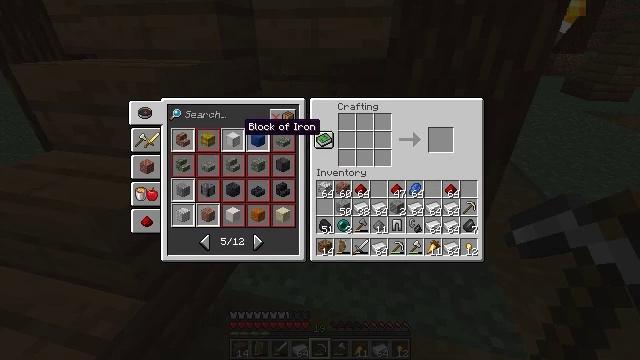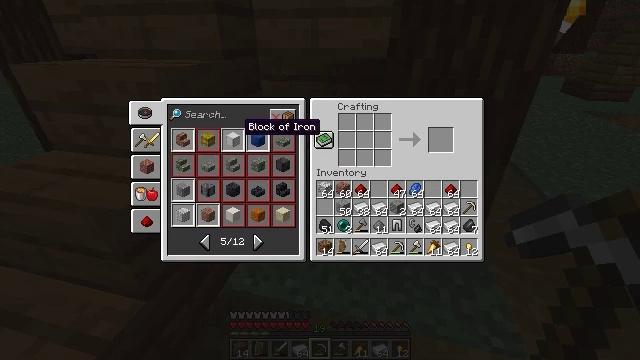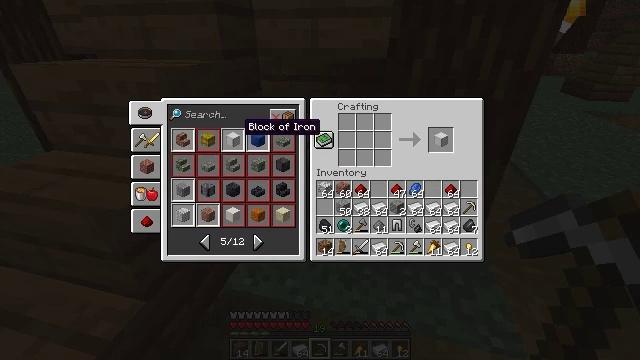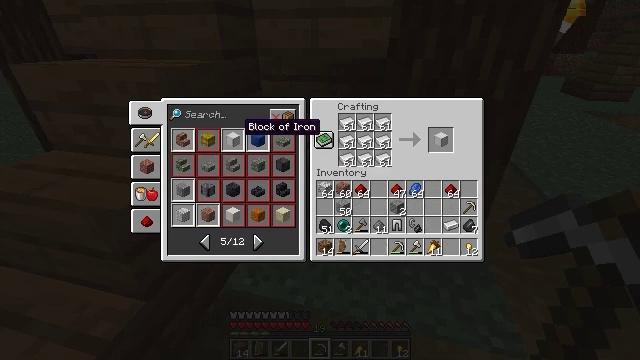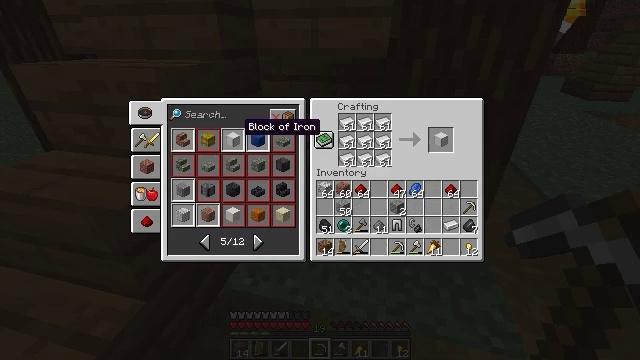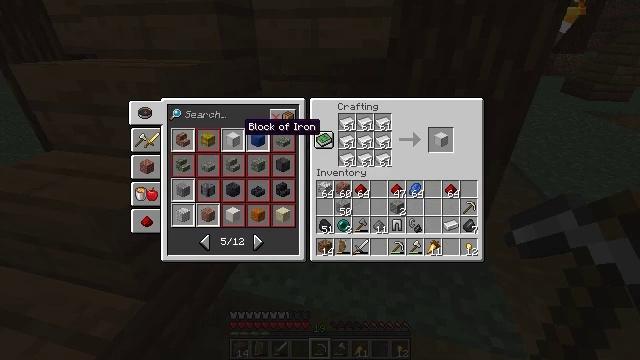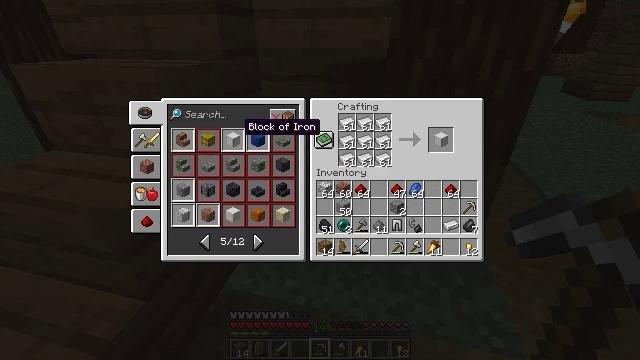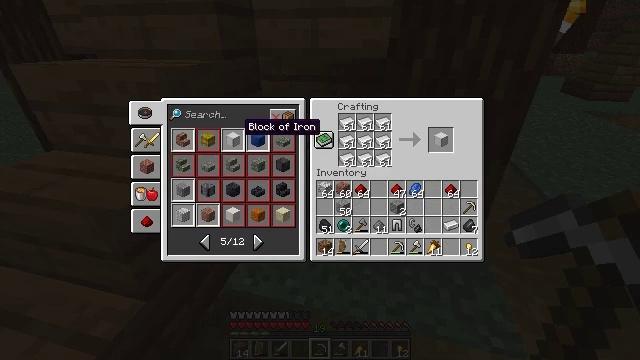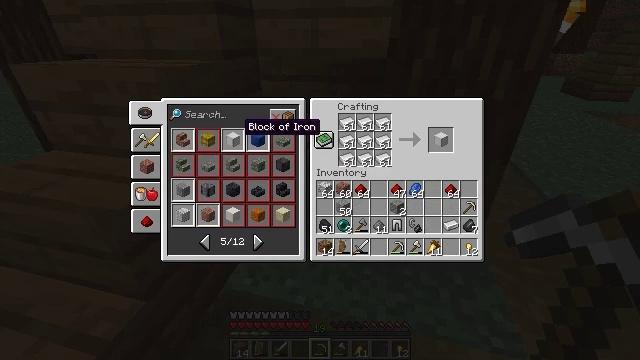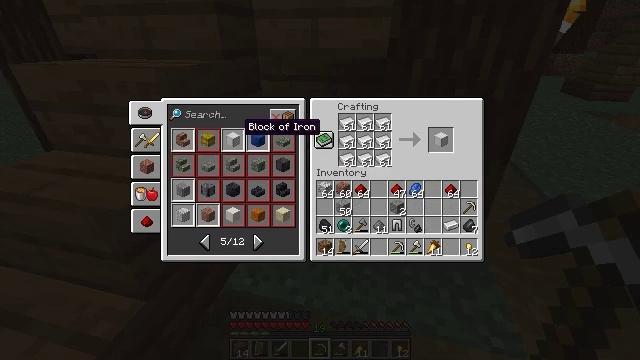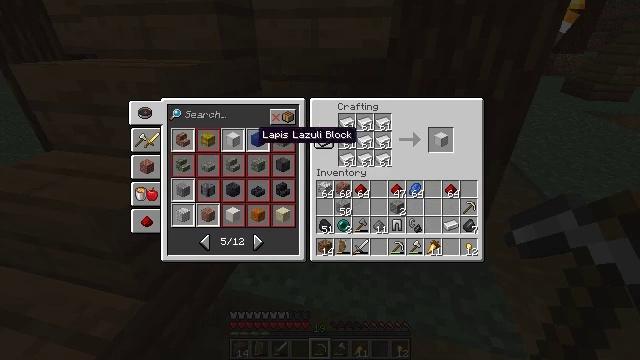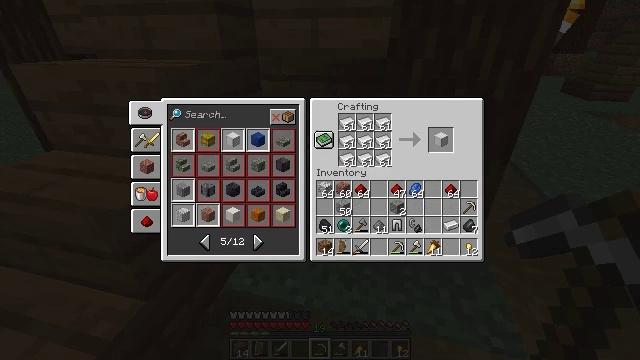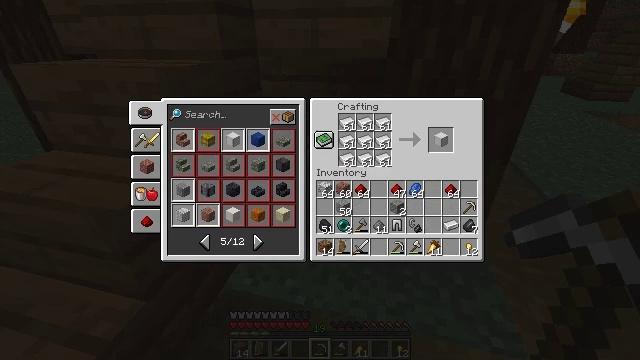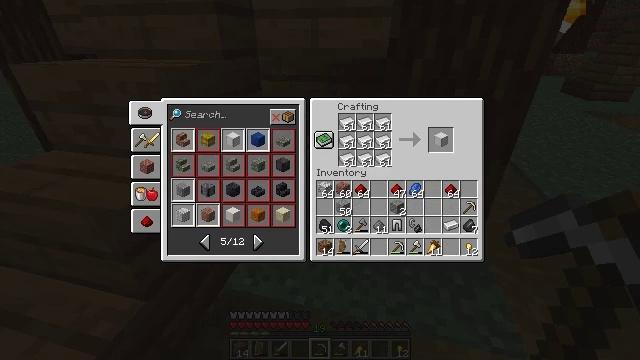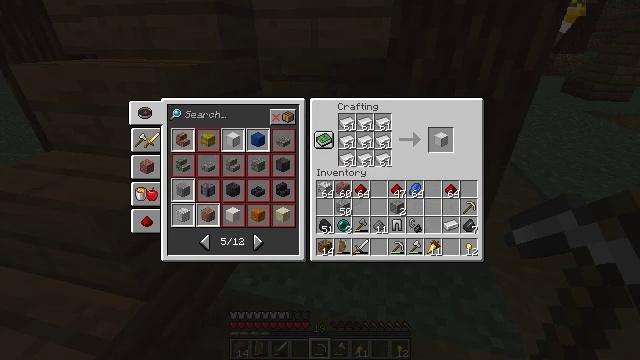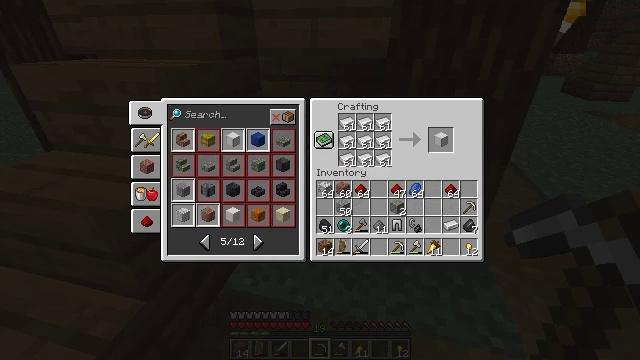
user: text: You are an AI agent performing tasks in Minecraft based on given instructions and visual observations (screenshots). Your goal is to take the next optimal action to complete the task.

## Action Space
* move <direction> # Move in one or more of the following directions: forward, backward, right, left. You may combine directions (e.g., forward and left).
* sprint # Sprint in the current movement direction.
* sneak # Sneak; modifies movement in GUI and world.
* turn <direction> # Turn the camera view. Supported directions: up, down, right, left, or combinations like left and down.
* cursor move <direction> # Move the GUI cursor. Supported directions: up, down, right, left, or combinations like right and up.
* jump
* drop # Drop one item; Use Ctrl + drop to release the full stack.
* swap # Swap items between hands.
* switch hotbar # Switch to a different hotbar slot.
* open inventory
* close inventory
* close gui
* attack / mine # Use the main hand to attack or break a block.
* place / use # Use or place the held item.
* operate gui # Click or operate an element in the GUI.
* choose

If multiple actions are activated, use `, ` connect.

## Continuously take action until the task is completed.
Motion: motion action
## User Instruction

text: Use the crafting table to create an iron block from ingots.
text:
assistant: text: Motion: sneak, attack / mine
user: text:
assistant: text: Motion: sneak, attack / mine
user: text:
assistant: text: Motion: sneak
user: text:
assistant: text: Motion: sneak, attack / mine
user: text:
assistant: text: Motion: sneak, attack / mine
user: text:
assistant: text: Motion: sneak, attack / mine
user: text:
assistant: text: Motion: sneak, attack / mine
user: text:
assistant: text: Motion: sneak, attack / mine
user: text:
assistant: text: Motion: sneak
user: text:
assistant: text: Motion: sneak, turn right and down
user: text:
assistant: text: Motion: sneak, turn right and down
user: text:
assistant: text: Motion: sneak, turn right and down
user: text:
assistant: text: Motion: sneak, turn right
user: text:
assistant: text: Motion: sneak, turn right
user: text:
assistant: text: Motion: sneak
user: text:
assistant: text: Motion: sneak
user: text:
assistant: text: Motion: sneak
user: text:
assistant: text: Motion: sneak
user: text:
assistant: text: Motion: sneak
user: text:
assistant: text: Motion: sneak
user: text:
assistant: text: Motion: sneak
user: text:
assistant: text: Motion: sneak
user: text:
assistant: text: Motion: sneak
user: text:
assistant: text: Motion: sneak, attack / mine
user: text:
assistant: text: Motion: sneak, attack / mine
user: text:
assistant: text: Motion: sneak
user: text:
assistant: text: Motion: sneak, attack / mine
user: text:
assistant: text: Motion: sneak, attack / mine
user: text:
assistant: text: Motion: sneak